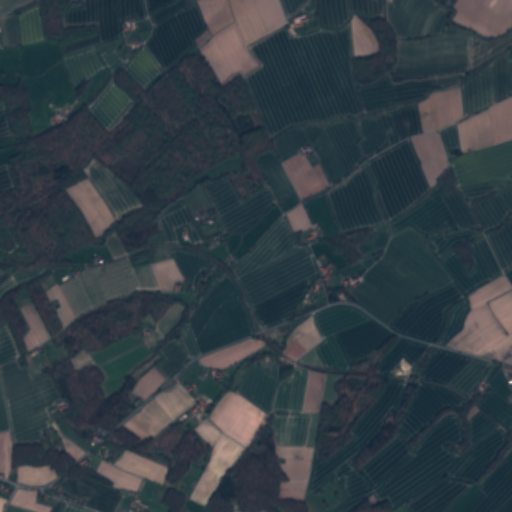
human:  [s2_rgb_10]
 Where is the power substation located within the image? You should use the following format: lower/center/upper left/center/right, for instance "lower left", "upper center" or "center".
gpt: The power substation is located in the lower left of the image.
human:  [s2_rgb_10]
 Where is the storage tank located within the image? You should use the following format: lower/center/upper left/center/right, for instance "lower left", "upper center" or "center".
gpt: The storage tank is located in the center right of the image.
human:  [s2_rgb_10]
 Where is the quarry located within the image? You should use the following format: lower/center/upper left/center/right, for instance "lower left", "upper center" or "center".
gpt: There is no quarry in the image.